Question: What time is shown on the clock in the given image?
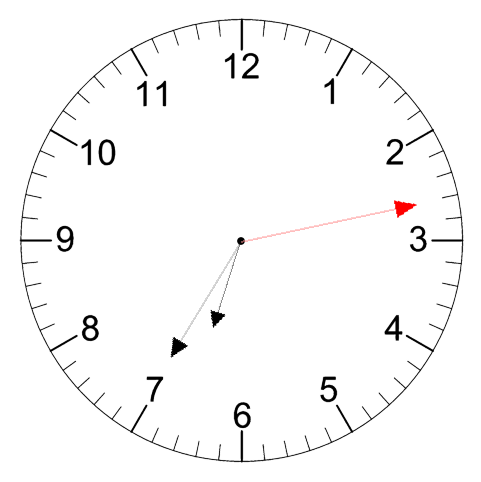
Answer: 06:35:13